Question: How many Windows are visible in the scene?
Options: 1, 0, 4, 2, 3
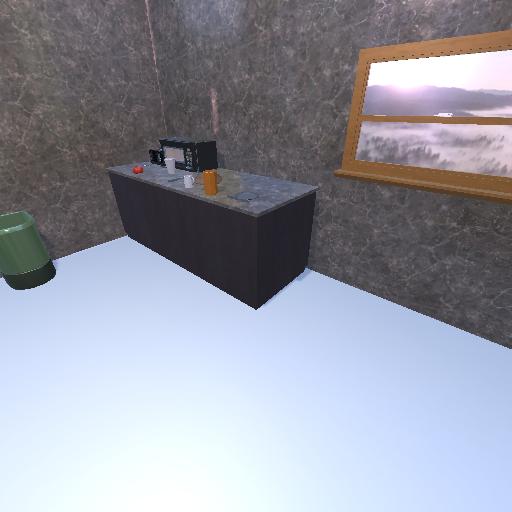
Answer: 1